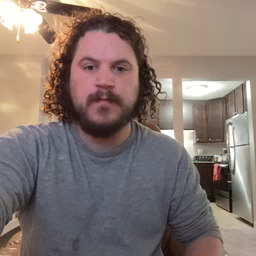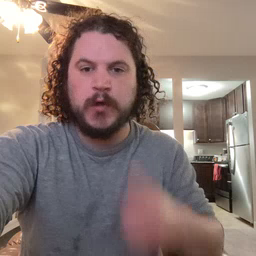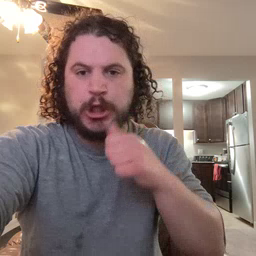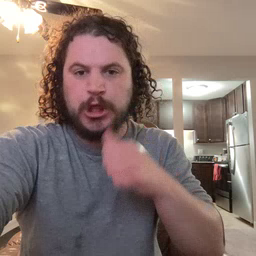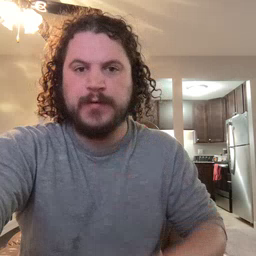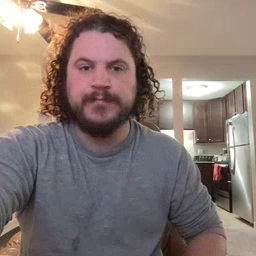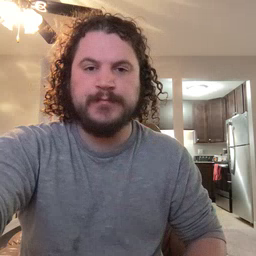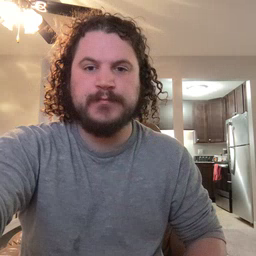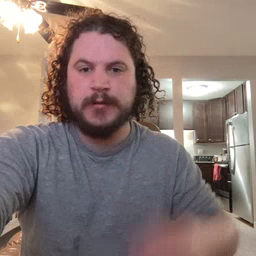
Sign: girl